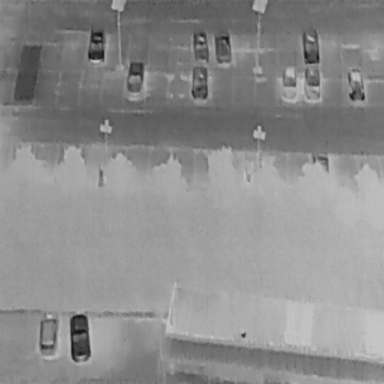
There are 11 Cars in the infrared image.